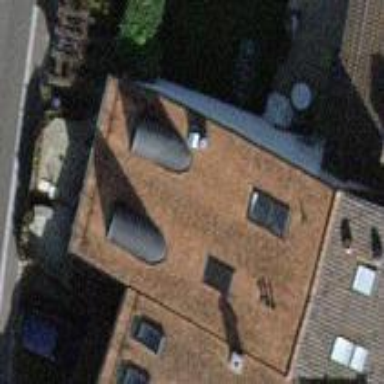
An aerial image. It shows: Gabled roof house.